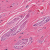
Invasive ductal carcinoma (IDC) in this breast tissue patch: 0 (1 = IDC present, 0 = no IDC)